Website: lowes
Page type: payment
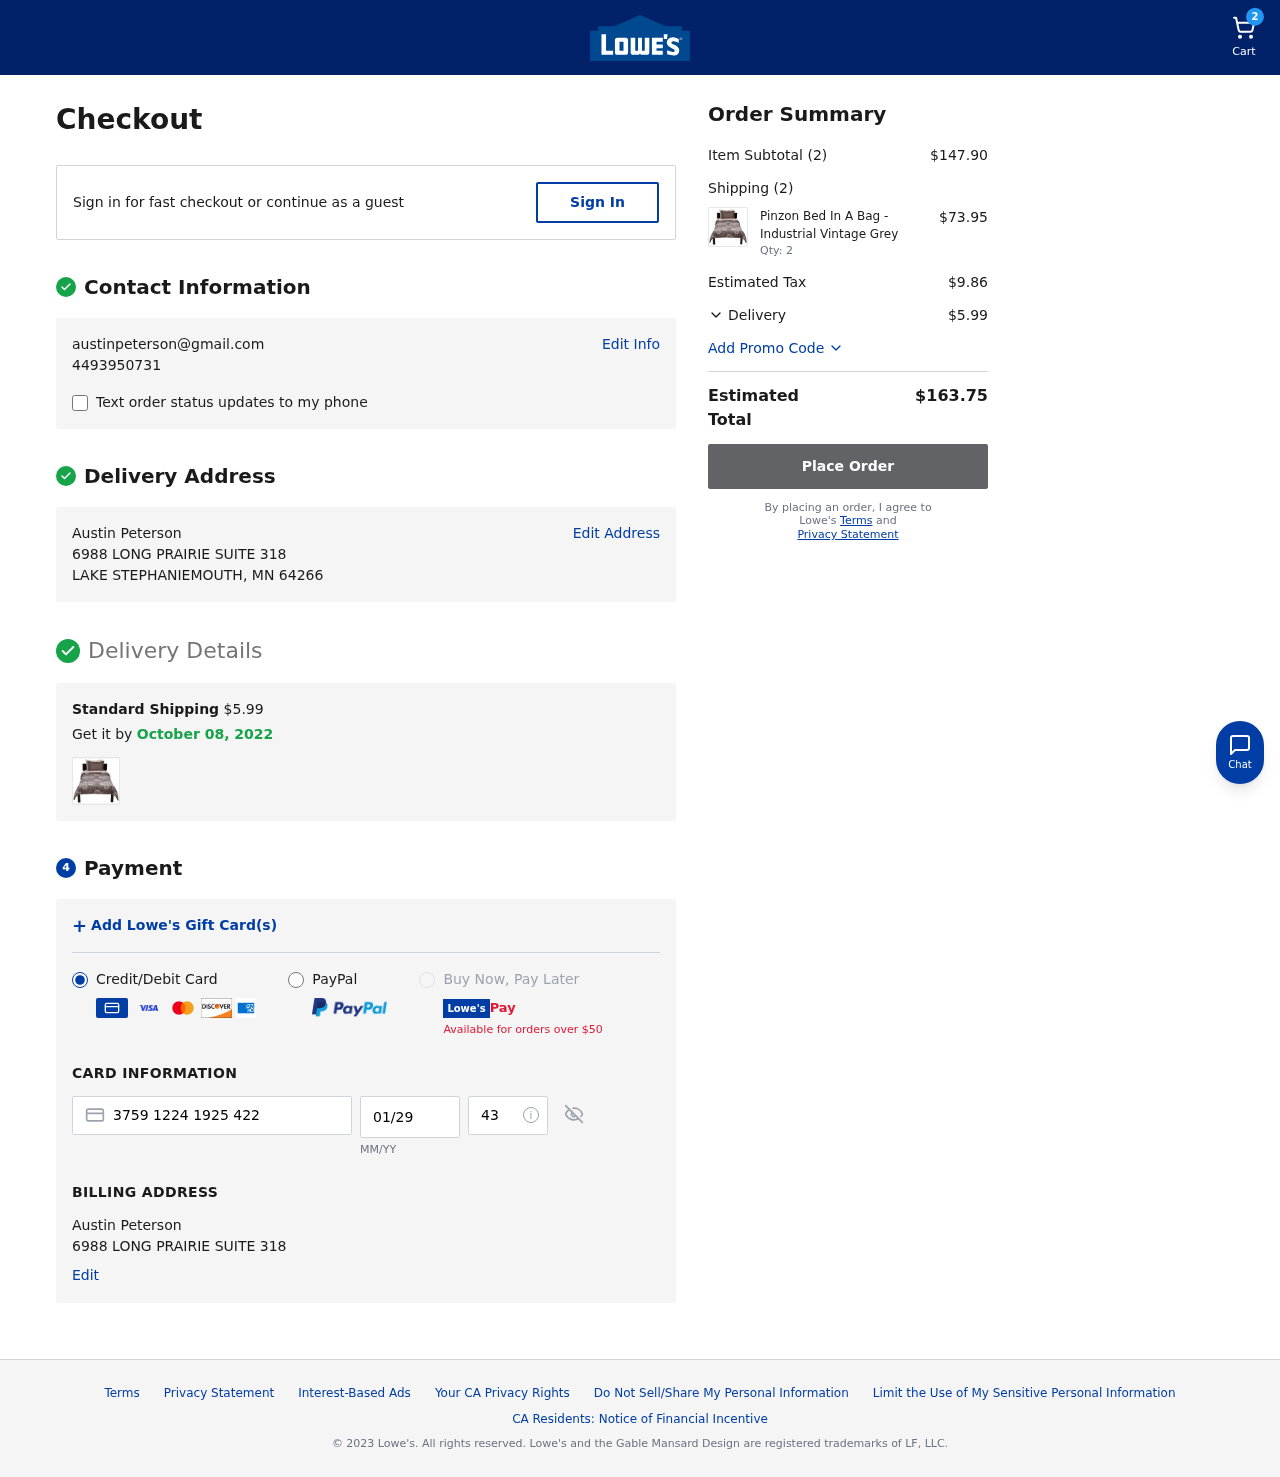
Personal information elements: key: PII_CARD_CVV
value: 4398
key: PII_CARD_EXPIRY
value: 01/29
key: PII_CARD_NUMBER
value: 3759 1224 1925 422
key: PII_EMAIL
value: austinpeterson@gmail.com
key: PII_FULLNAME
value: Austin Peterson
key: PII_FULLNAME2
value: Austin Peterson
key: PII_PHONE
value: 4493950731
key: PII_STREET
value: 6988 LONG PRAIRIE SUITE 318
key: PII_STREET2
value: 6988 LONG PRAIRIE SUITE 318
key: PII_CITY_STATE_ZIP
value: LAKE STEPHANIEMOUTH, MN 64266
Product elements: key: PRODUCT1_NAME
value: Pinzon Bed In A Bag - Industrial Vintage Grey
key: PRODUCT1_PRICE
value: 73.95
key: PRODUCT1_QUANTITY
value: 2
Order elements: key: ORDER_NUM_ITEMS
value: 2
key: ORDER_SHIPPING_COST
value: $5.99
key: ORDER_DELIVERY_DATE
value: October 08, 2022
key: ORDER_SUBTOTAL
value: $147.90
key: ORDER_NUM_ITEMS2
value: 2
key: ORDER_TAX
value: $9.86
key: ORDER_SHIPPING_COST2
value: $5.99
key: ORDER_TOTAL
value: $163.75